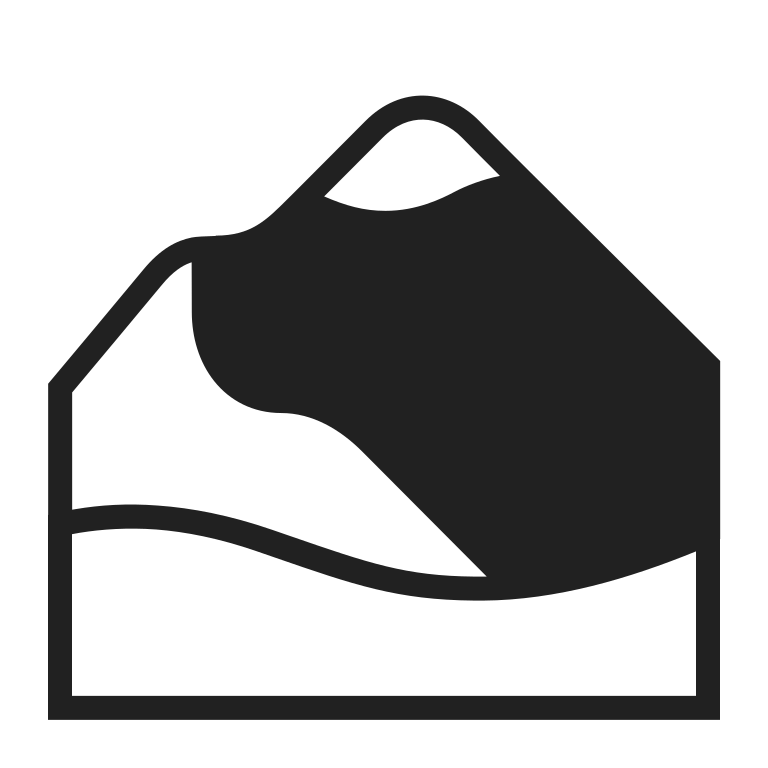
mountain high contrast